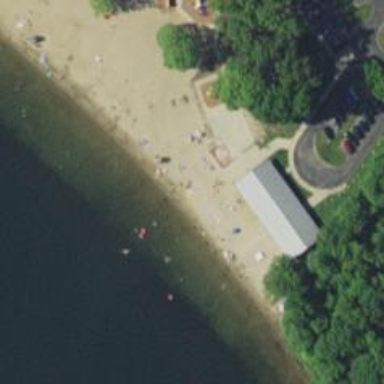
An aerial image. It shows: Lifeguard station.